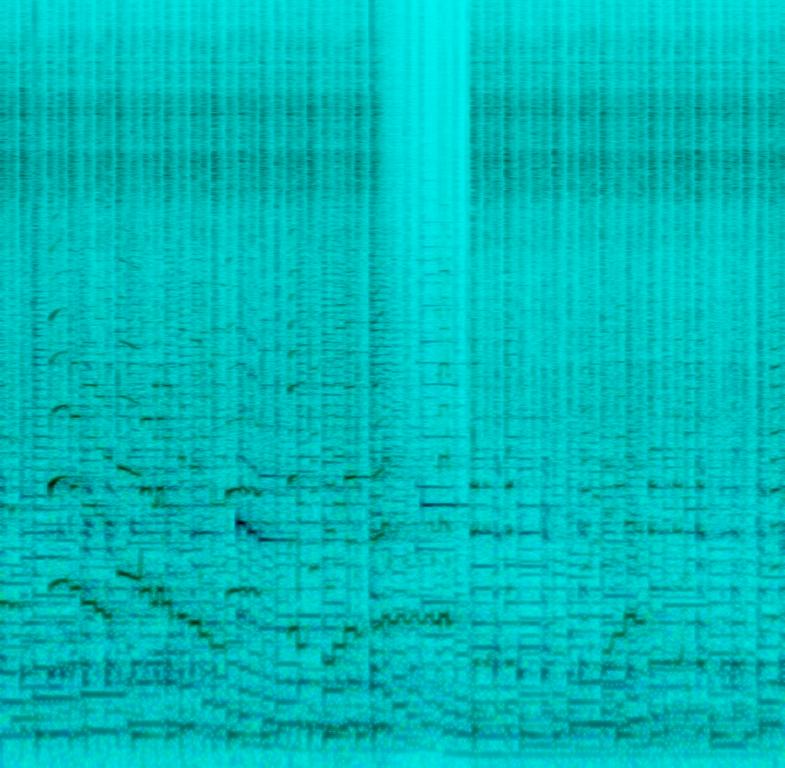
This music is a lively instrumental. The tempo is fast with an animated clarinet lead, lively spanish guitar rhythm, ukulele accompaniment and bright tambourine /pandeireta beats. The music is upbeat, buoyant, peppy, cheerful, happy, playful and fun Latin Clarinet Instrumental.